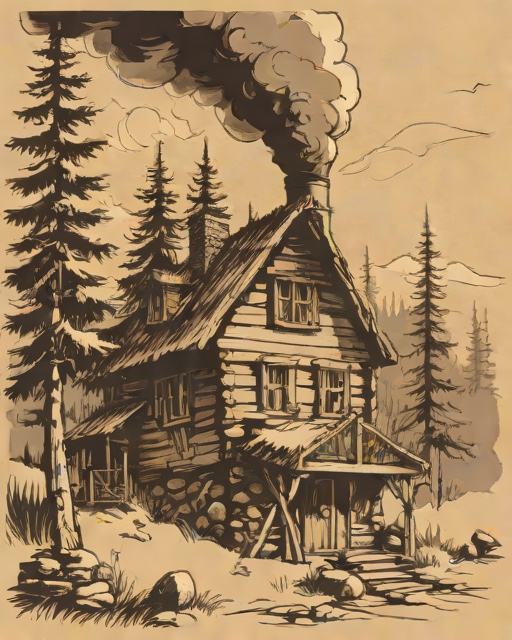
Category: Winter